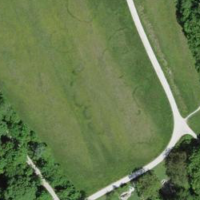
EUNIS habitat code: 45
Species observed at this site:
Orchis militaris
Ophrys apifera
Melampyrum arvense